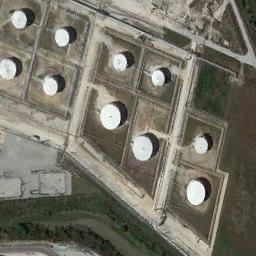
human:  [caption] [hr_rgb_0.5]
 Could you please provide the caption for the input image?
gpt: There are many roads of different lengths beside the storage tanks .

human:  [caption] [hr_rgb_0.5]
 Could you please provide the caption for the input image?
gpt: There are several neatly arranged large oil storage tanks in the factory, And there are large lawns in the factory .

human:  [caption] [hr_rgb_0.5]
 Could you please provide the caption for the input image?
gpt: There are many storage tanks on the bare land next to the grass .

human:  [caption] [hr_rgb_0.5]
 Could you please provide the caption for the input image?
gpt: There are two rows of storage tanks on each open lot .

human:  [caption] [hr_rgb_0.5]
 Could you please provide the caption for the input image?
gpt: There are some storage tanks arranged neatly .